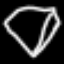
Label: diamond